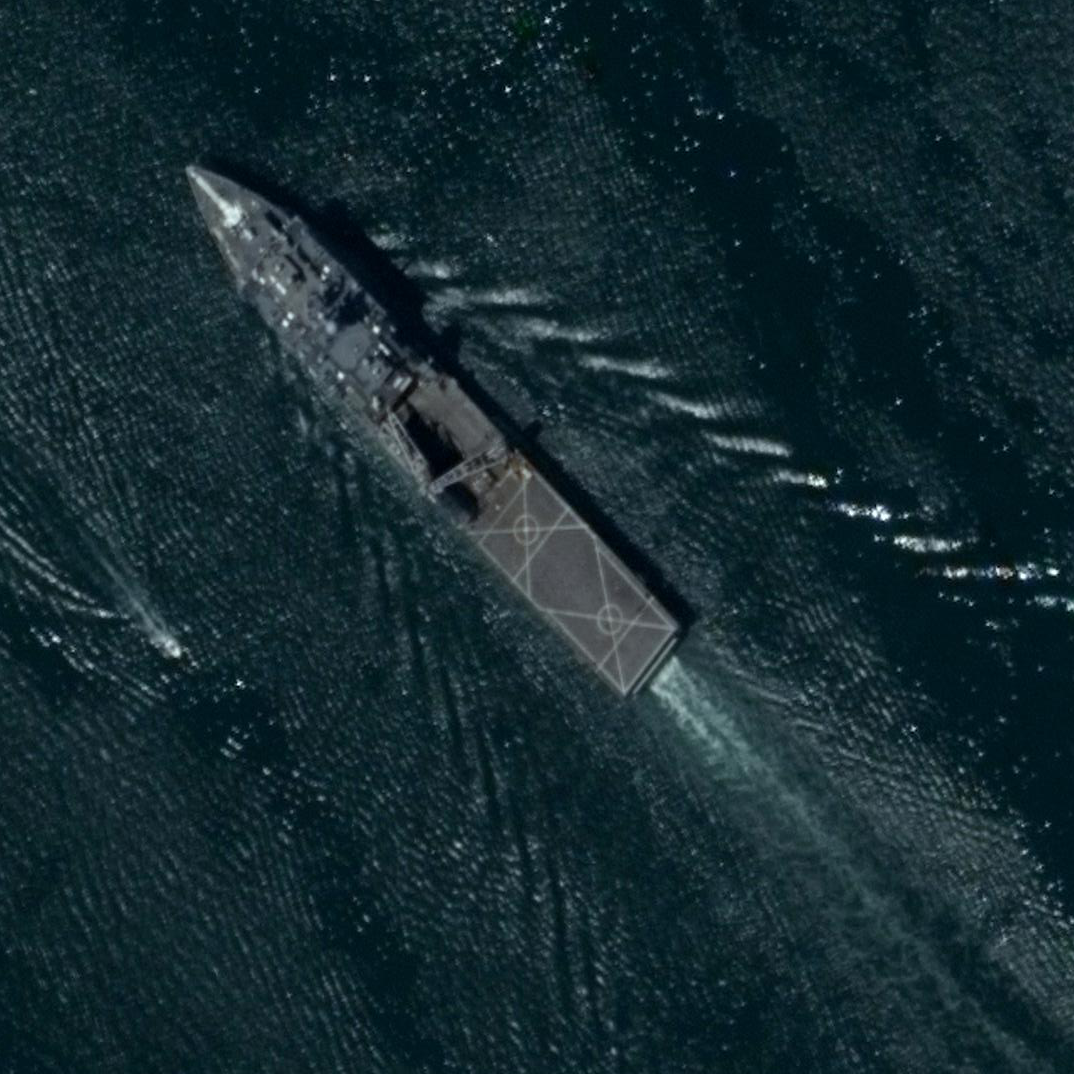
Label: Whitby_Island-class_dock_landing_ship